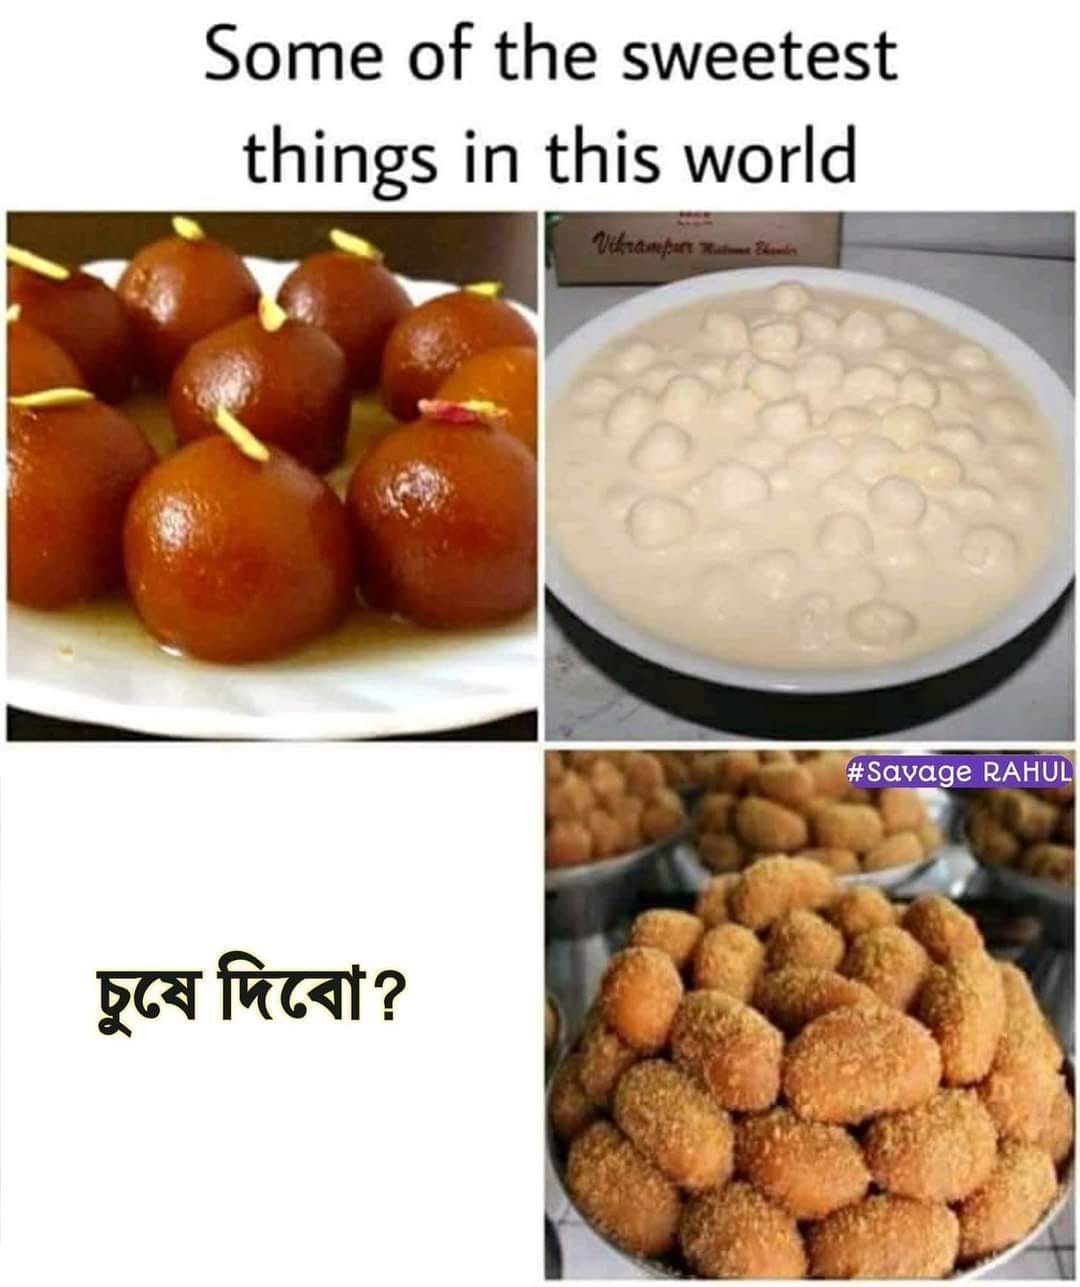
Caption: Some of the sweetest things in this world   চুষে দিবো ?
Label: hate